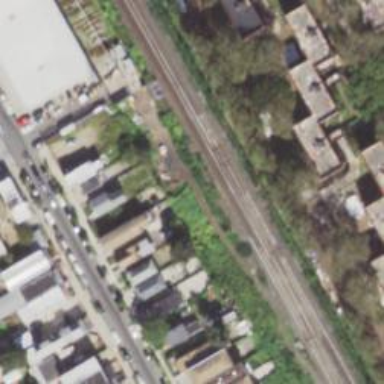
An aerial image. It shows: Electrified railway line.